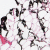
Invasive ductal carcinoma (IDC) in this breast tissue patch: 0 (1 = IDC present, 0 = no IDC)